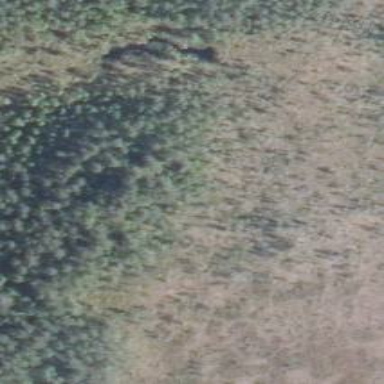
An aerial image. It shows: Woodland consisting mainly of needle-leaved trees.